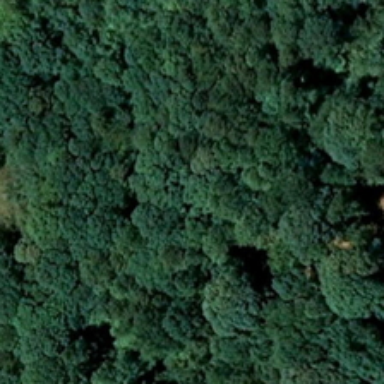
Many green trees are in a forest .